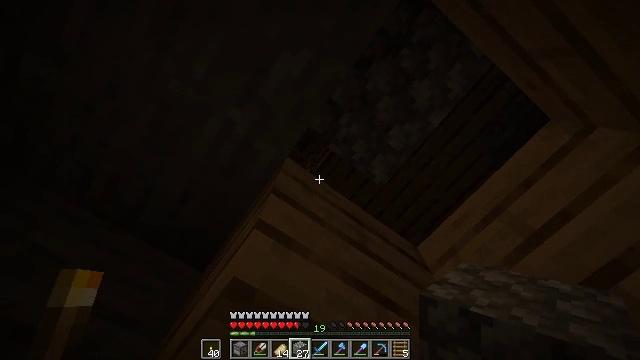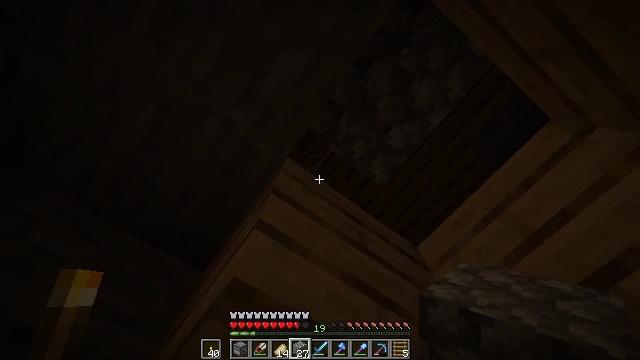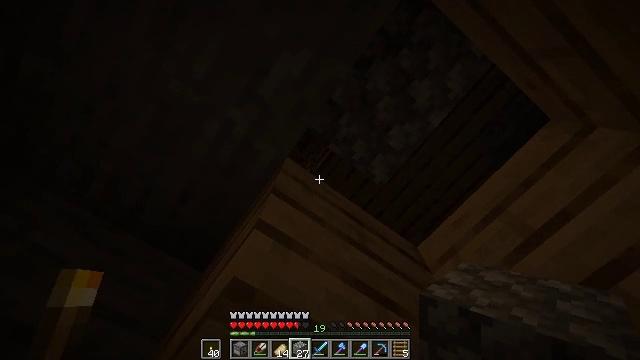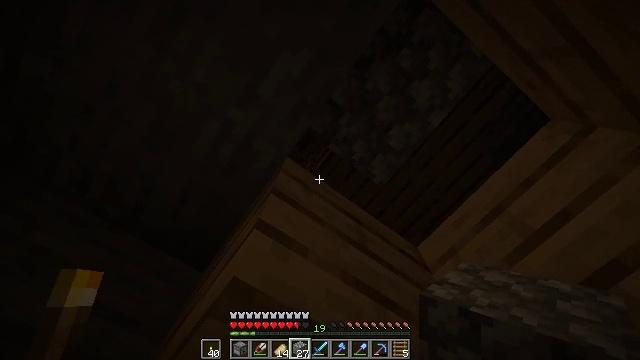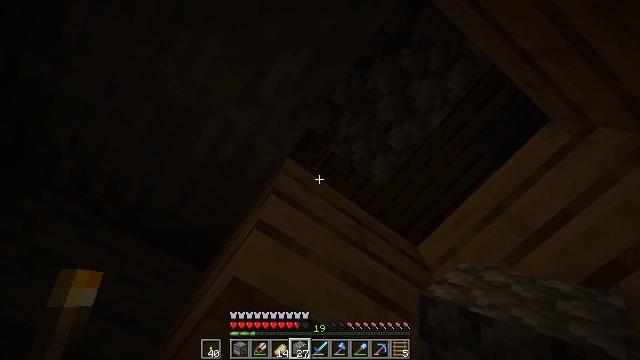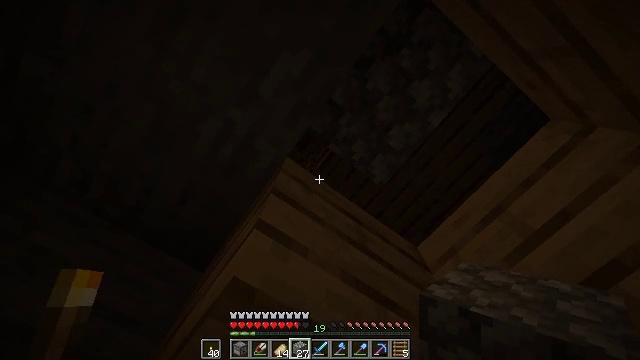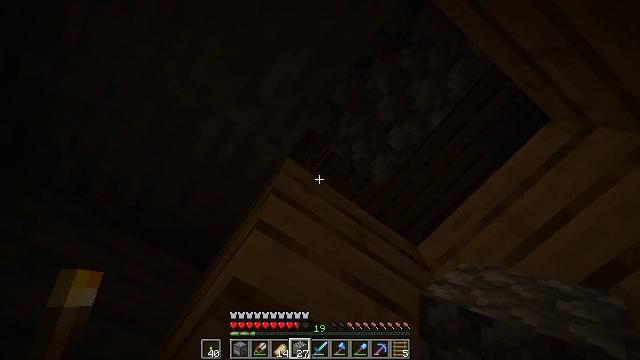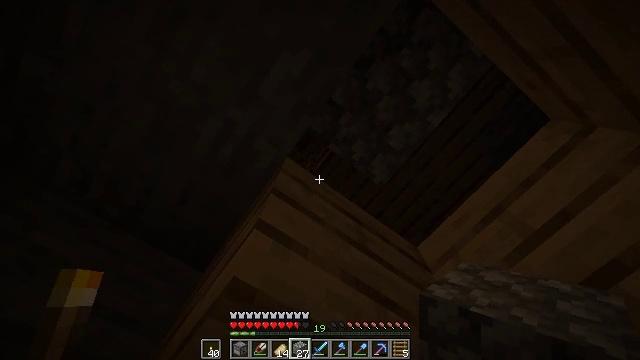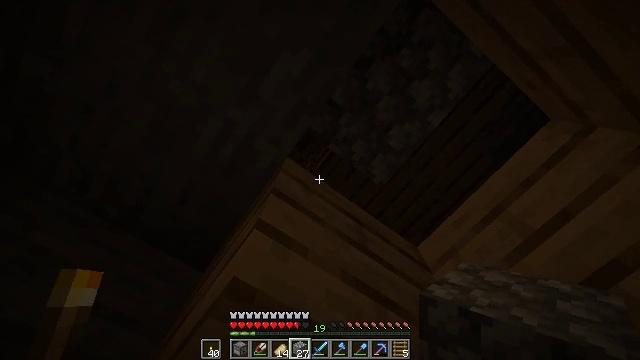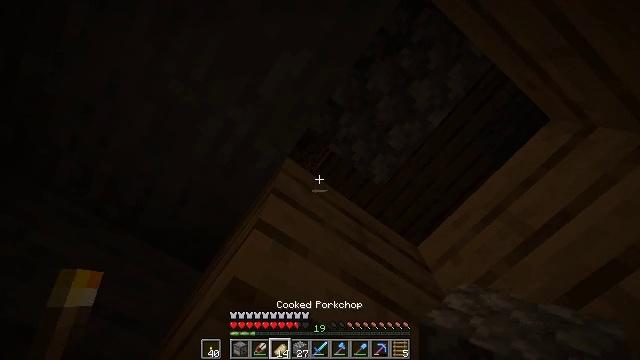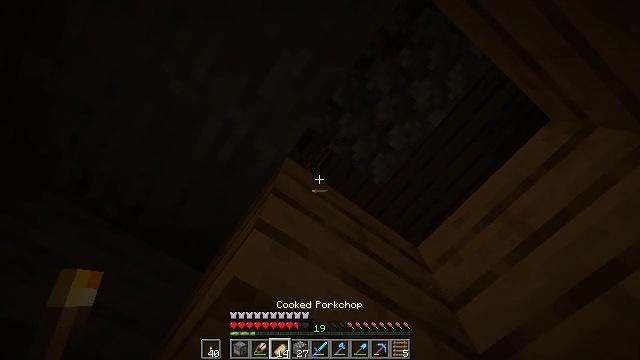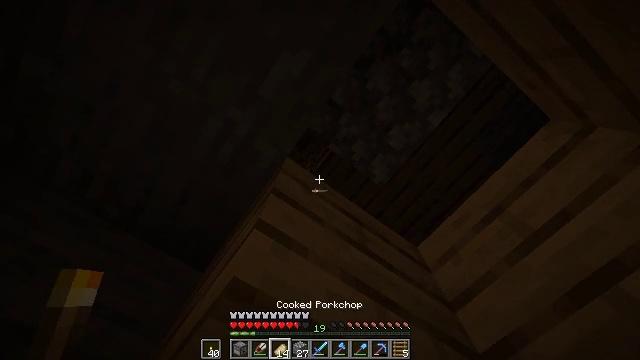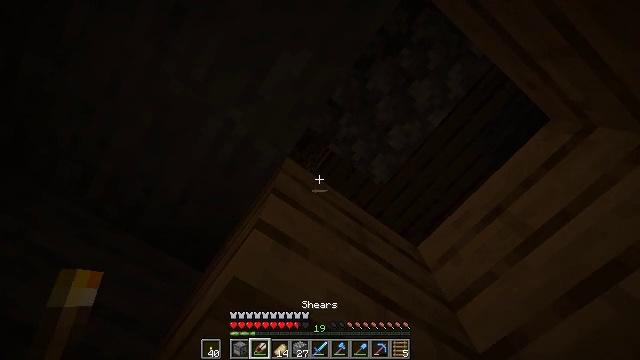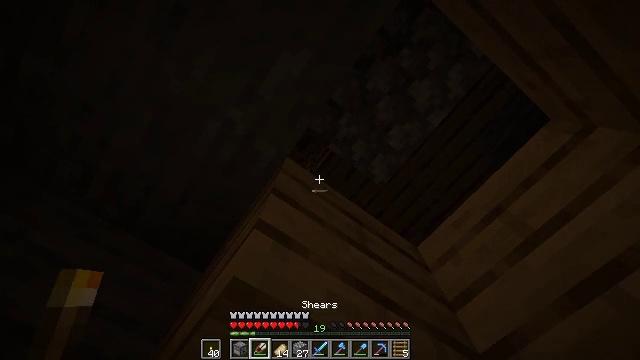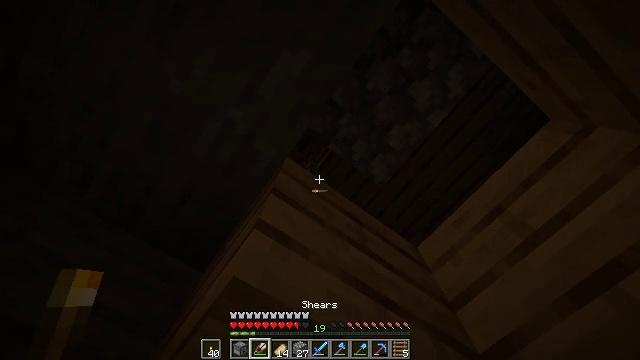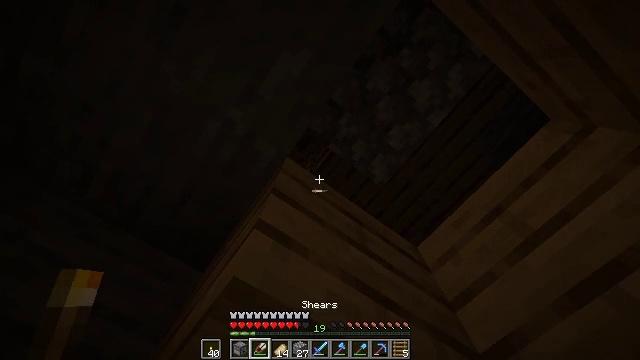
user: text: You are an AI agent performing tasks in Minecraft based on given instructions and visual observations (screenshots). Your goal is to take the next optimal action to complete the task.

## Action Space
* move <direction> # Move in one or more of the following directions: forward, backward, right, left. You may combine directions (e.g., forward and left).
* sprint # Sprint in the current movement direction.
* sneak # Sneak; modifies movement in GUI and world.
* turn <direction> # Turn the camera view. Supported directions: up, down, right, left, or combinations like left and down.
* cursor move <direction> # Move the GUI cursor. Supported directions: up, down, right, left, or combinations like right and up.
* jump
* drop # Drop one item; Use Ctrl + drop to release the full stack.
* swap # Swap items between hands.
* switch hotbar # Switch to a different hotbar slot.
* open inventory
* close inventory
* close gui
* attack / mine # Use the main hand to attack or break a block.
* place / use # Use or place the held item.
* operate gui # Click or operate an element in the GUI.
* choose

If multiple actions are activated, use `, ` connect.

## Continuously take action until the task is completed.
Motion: motion action
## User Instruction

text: Mine the oak fence from the structure.
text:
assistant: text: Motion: no_op
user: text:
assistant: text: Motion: no_op
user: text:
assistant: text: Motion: no_op
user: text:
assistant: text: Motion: no_op
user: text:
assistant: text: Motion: no_op
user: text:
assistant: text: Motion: no_op
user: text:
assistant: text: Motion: no_op
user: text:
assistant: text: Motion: no_op
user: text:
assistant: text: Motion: no_op
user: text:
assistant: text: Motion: no_op
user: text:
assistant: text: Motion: no_op
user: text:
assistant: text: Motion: no_op
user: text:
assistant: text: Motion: no_op
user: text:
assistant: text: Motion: no_op
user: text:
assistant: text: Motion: no_op
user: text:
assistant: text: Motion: no_op
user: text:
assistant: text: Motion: no_op
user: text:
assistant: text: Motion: no_op
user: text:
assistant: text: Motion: no_op
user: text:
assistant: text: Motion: no_op
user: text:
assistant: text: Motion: no_op
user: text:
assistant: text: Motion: no_op
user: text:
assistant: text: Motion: no_op
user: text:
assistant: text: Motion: no_op
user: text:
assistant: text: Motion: no_op
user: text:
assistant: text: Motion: no_op
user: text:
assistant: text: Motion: no_op
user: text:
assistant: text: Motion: no_op
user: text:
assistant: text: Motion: no_op
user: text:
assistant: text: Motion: no_op